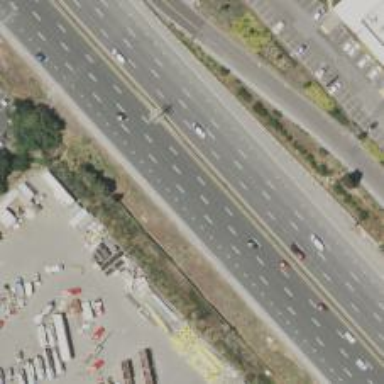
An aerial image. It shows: View of motorway.